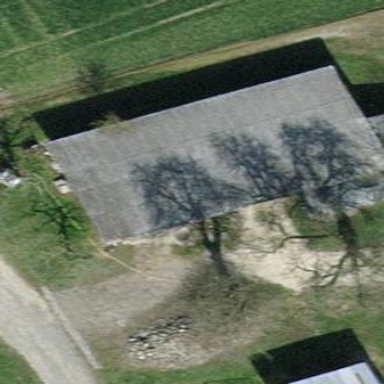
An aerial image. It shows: Shed building.